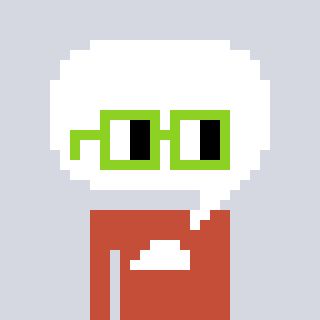
a pixel art character with square light green glasses, a speech bubble-shaped head and a rust-colored body on a cool background